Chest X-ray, PA view. Patient: 11 years old, sex M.
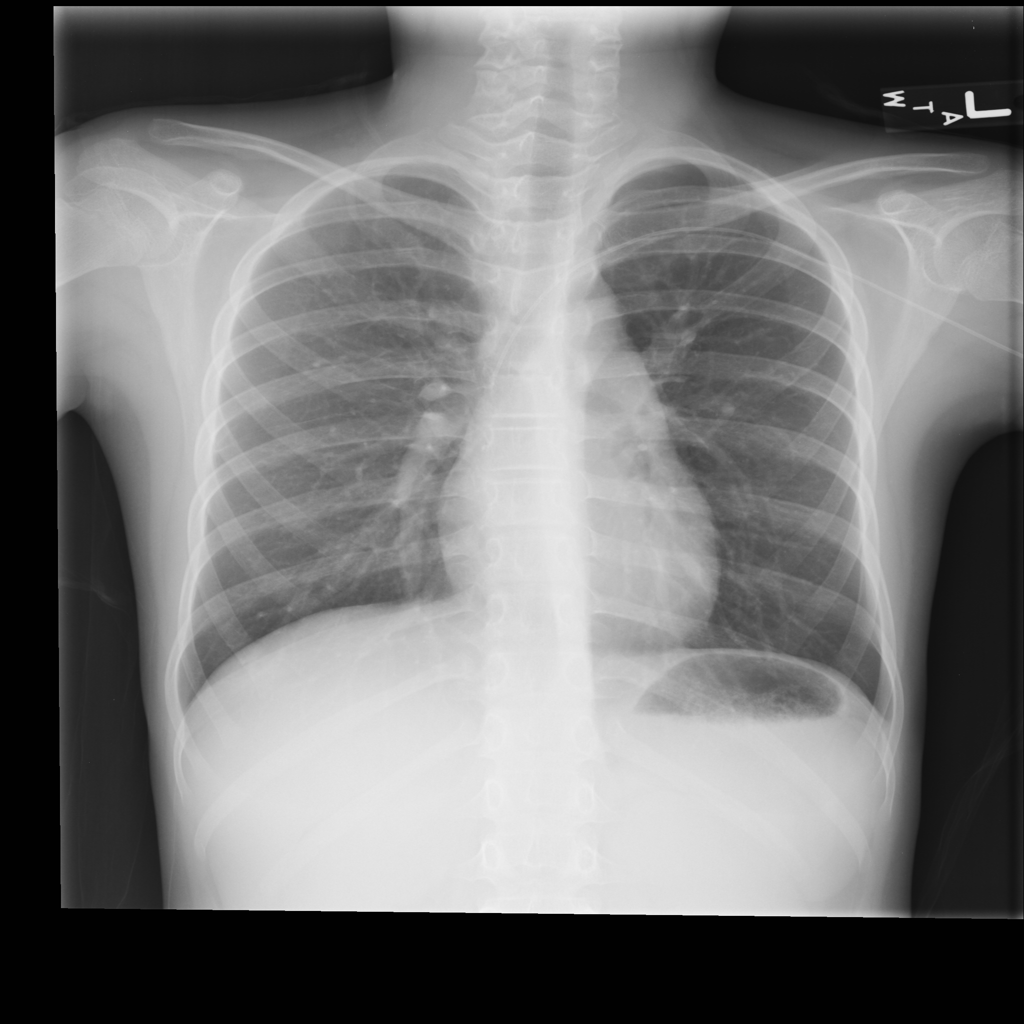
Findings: No Finding